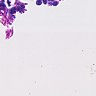
Metastatic tissue present: no